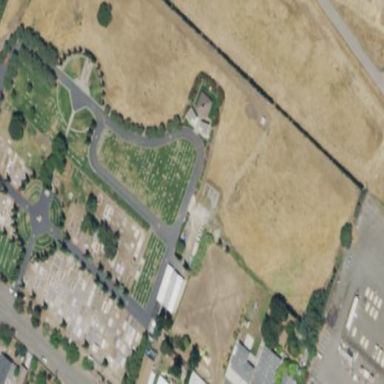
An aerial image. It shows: Grave yard.